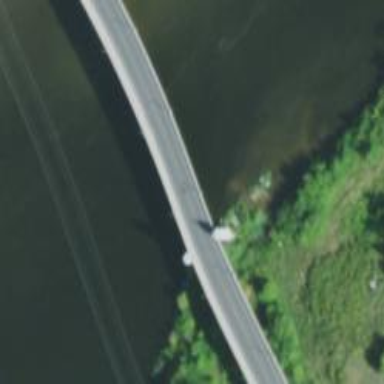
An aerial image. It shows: Tertiary road passing over bridge.